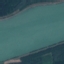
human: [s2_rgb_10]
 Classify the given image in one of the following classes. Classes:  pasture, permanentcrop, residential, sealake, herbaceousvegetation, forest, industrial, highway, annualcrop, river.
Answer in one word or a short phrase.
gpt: River